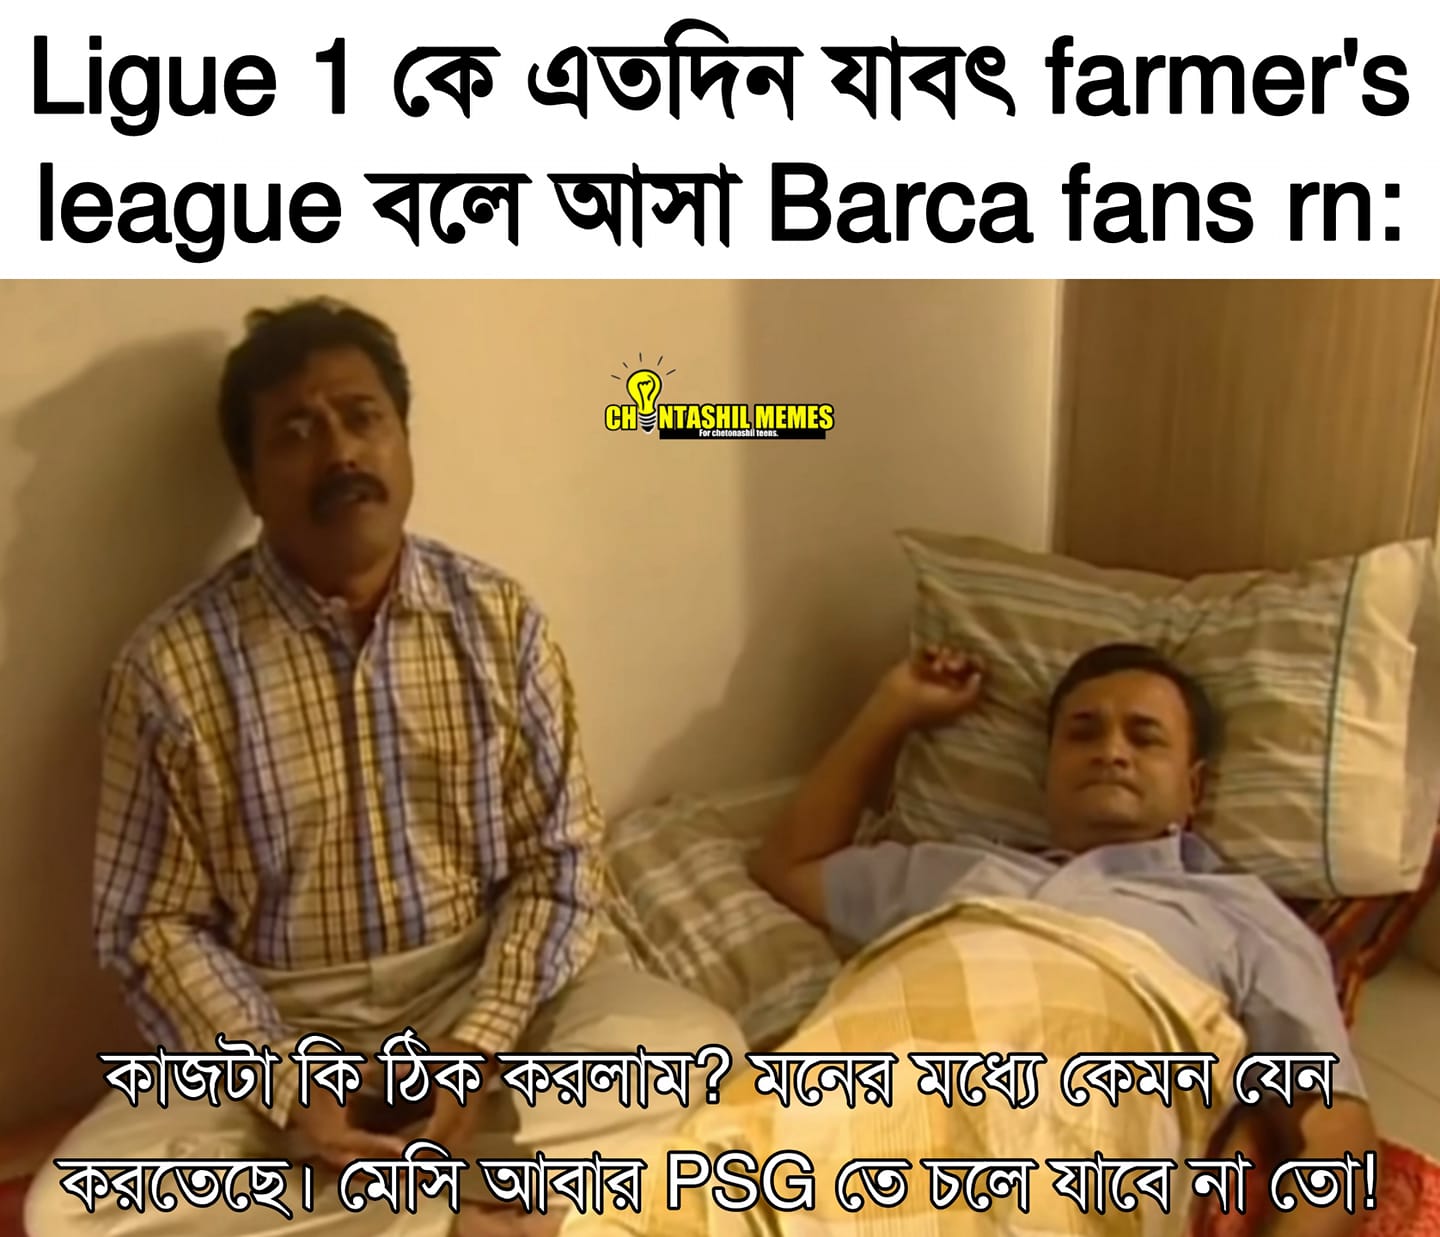
Caption: Ligue 1  কে এতদিন যাবত farmer's league বলে আসা Barca fans rn:  কাজটা কি ঠিক করলাম?  মনের মধ্যে কেমন যেন করতেছে ।   মেসি আবার PSG তে চলে যাবে না তো !
Label: non-hate